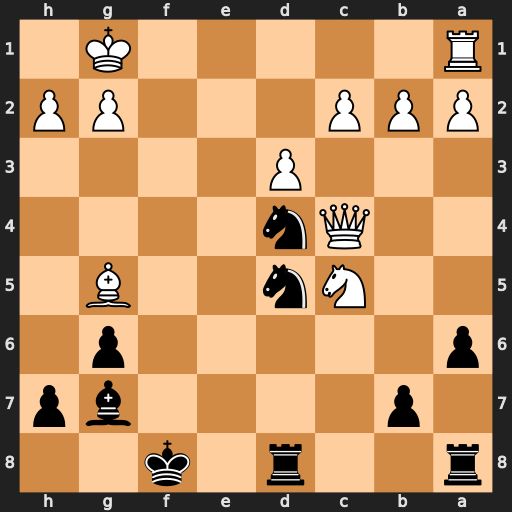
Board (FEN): r2r1k2/1p4bp/p5p1/2Nn2B1/2Qn4/3P4/PPP3PP/R5K1
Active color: b
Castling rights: -
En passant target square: -
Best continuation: b5 Nd7+ Rxd7